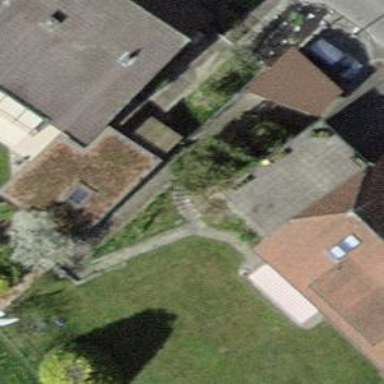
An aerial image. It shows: Shed.